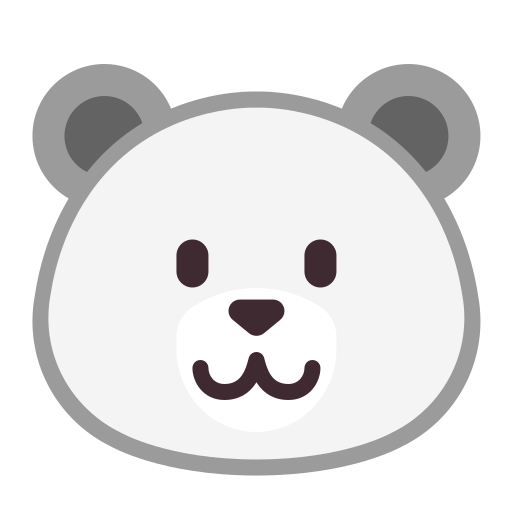
polar bear flat